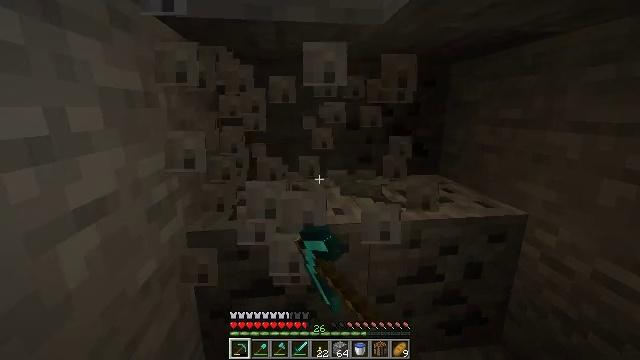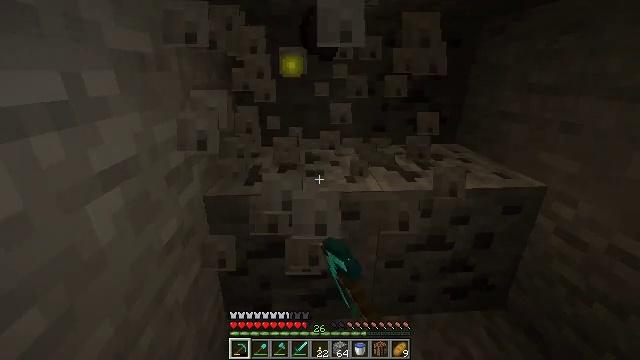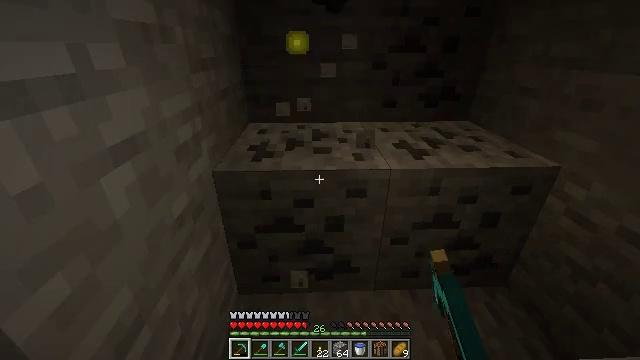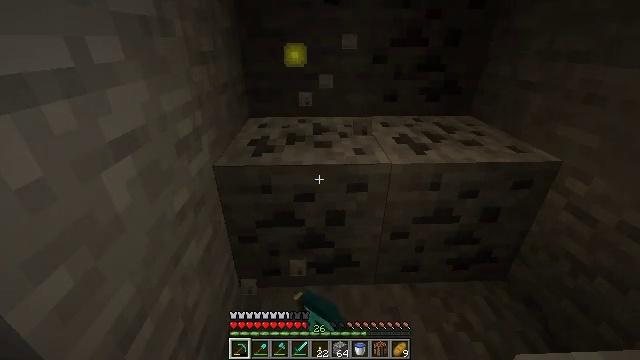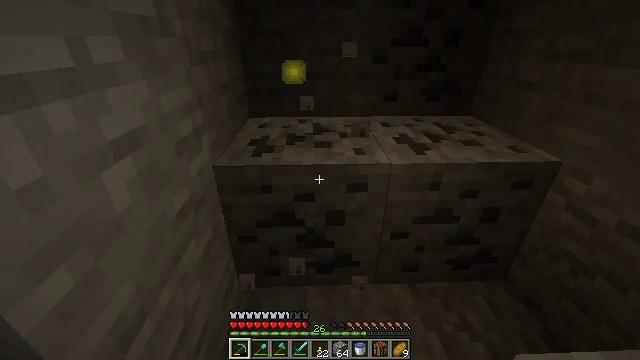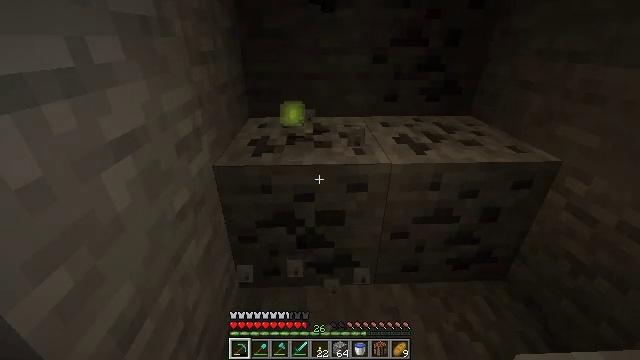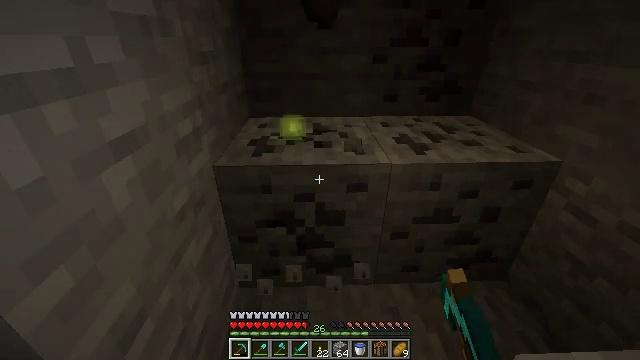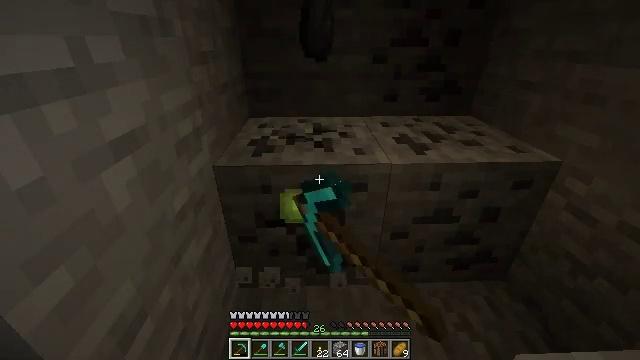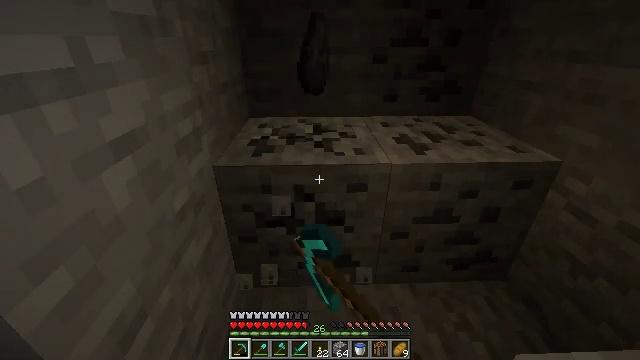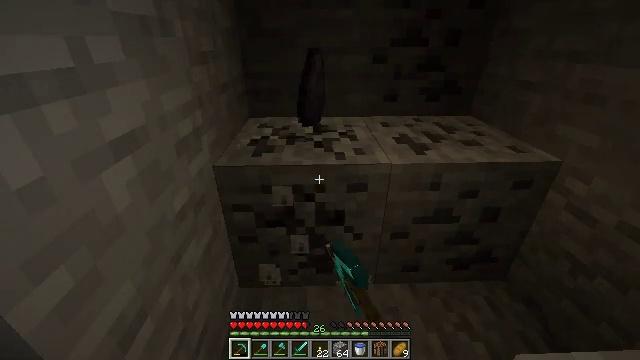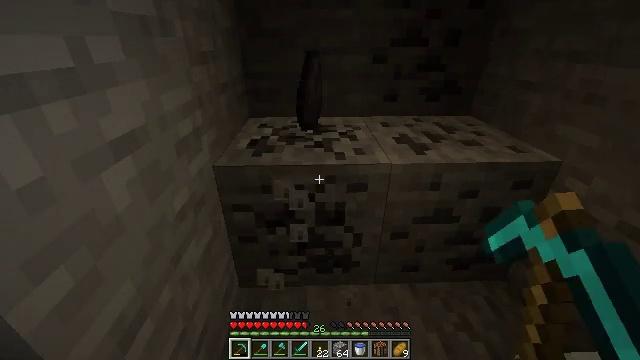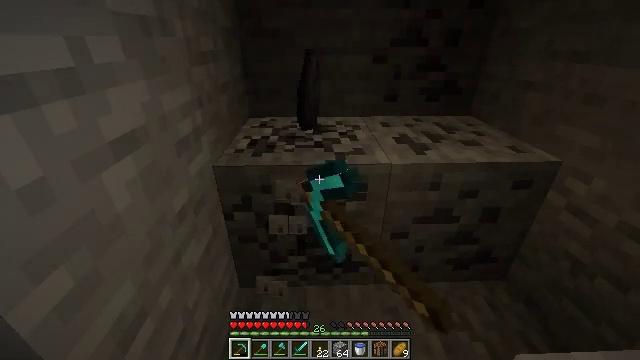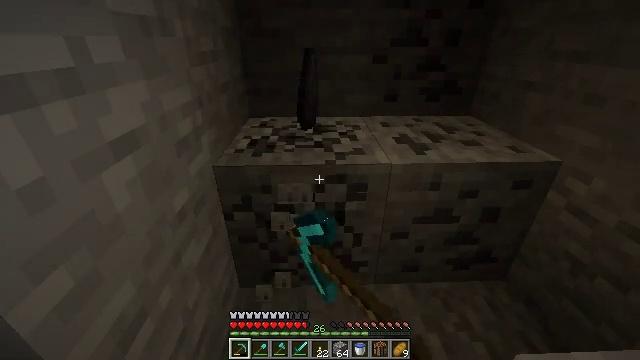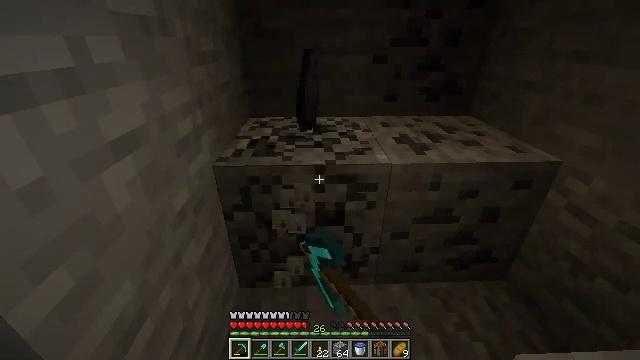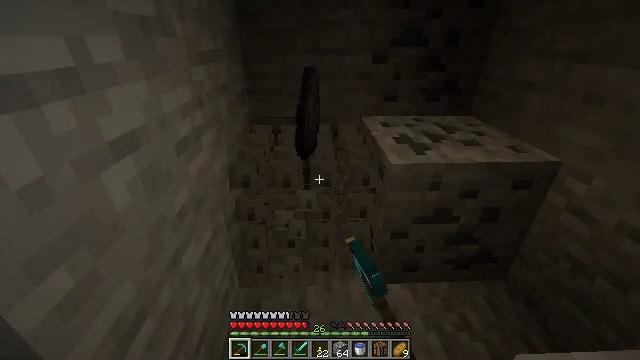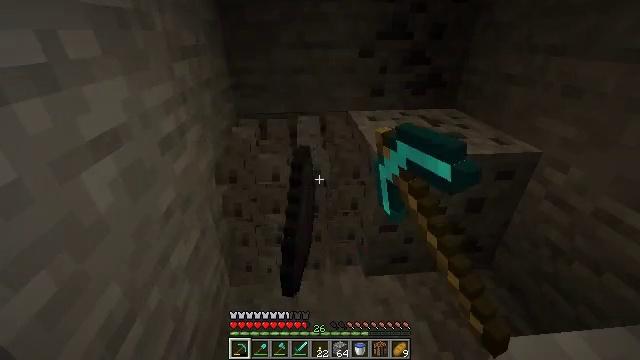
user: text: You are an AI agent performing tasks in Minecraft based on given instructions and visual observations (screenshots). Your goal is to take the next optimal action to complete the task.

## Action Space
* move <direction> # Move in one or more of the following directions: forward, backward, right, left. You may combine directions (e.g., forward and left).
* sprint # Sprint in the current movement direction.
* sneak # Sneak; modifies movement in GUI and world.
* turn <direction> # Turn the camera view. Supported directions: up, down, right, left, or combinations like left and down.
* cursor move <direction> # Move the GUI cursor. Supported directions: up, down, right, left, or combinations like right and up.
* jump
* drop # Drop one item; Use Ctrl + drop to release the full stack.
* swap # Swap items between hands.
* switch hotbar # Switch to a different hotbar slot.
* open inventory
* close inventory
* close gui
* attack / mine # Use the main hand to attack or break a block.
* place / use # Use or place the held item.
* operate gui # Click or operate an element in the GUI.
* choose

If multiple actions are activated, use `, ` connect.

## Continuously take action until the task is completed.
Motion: motion action
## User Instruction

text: Find and mine the coal ore.
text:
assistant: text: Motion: turn left and down, attack / mine
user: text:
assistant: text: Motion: turn left and down, attack / mine
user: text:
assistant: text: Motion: turn down, attack / mine
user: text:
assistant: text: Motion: attack / mine
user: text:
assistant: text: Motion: attack / mine
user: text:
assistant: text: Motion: attack / mine
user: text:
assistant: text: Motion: attack / mine
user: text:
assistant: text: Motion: attack / mine
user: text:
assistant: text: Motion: attack / mine
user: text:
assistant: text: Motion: attack / mine
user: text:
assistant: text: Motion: attack / mine
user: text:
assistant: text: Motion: attack / mine
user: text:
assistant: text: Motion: attack / mine
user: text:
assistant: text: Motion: attack / mine
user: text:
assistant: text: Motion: turn right and down, attack / mine
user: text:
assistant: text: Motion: turn right and down, attack / mine
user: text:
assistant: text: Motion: move forward, turn right, attack / mine
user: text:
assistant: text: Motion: move forward, turn right, attack / mine
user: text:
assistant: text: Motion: move forward, attack / mine
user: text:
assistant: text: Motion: turn right, attack / mine
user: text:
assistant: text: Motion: attack / mine
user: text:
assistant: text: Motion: attack / mine
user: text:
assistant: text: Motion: attack / mine
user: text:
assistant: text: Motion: attack / mine
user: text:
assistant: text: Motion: attack / mine
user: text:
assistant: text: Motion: attack / mine
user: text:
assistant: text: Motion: attack / mine
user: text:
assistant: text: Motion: attack / mine
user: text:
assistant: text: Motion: attack / mine
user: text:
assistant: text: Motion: attack / mine